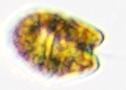
Label: Akashiwo